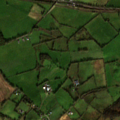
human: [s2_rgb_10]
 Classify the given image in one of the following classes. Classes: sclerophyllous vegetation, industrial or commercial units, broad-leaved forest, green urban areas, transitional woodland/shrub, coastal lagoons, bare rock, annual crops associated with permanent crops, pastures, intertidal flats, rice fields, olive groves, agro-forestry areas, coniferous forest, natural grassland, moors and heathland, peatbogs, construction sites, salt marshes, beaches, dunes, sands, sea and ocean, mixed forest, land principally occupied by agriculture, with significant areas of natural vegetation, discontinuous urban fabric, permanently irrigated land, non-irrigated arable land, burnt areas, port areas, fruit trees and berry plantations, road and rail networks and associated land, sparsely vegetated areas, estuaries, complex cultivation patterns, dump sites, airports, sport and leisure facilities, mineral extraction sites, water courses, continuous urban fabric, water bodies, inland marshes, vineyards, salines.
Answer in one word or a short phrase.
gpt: non-irrigated arable land, pastures, peatbogs